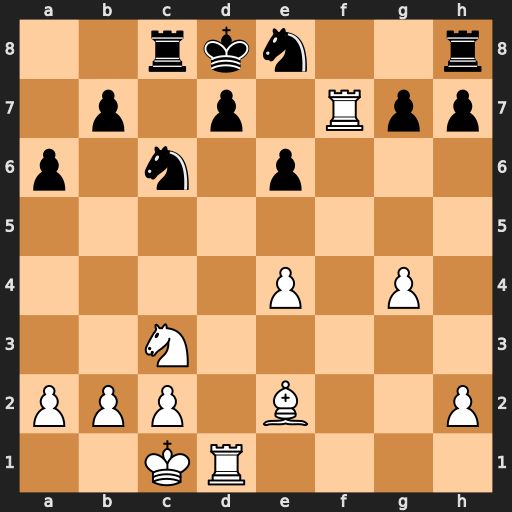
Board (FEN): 2rkn2r/1p1p1Rpp/p1n1p3/8/4P1P1/2N5/PPP1B2P/2KR4
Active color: w
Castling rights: -
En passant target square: -
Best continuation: Rdxd7#